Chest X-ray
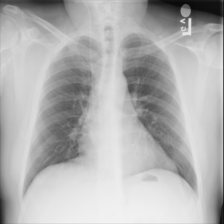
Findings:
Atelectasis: negative
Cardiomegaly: negative
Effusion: negative
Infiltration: negative
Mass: negative
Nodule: negative
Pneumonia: negative
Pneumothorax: negative
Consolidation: negative
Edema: negative
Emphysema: negative
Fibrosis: negative
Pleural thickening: negative
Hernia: negative